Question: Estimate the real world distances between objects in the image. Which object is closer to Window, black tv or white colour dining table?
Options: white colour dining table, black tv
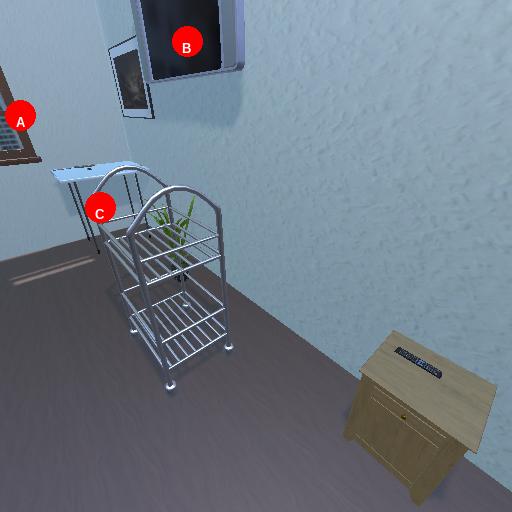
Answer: white colour dining table